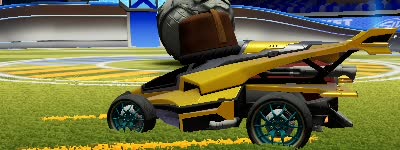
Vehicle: aftershock